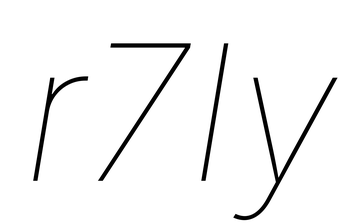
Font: Inter-Italic_Thin_Italic